RGB frame:
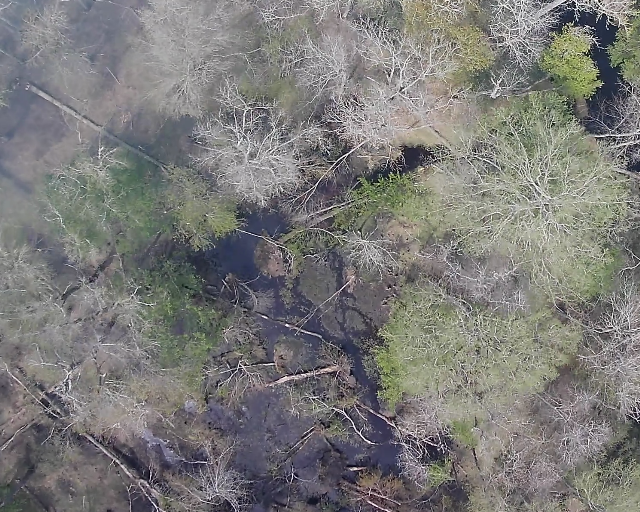
Thermal frame:
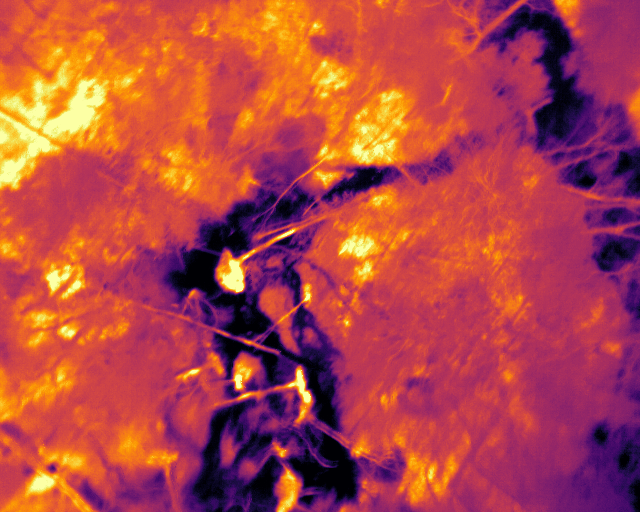
Captured: 2026-02-26 03:46:15
Pixels at or above 80 °C: 0 (fraction of frame: 0)